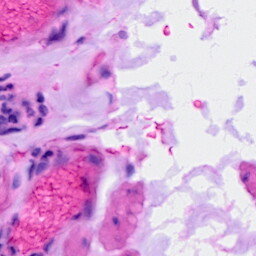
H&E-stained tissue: Ovarian